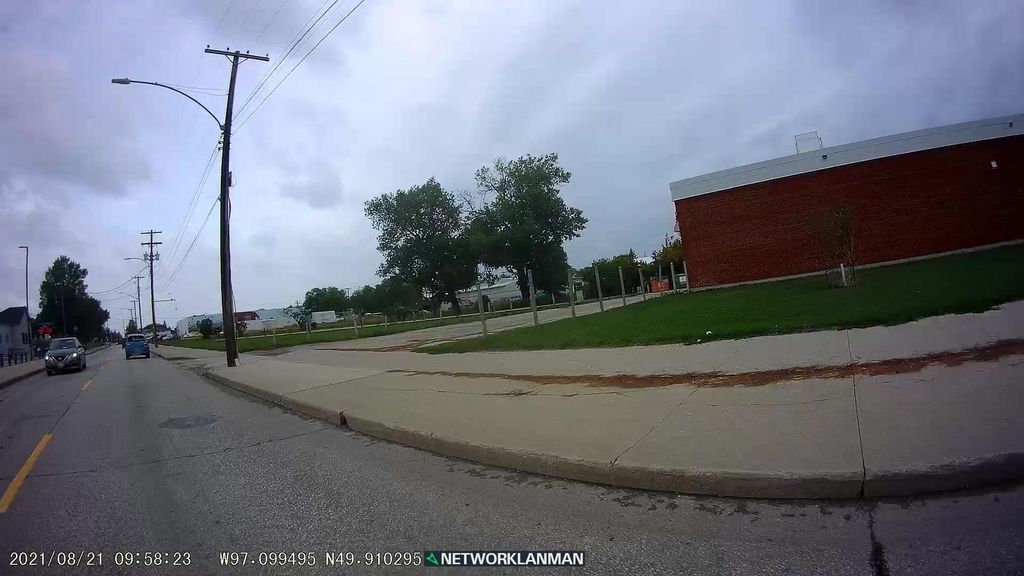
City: winnipeg